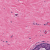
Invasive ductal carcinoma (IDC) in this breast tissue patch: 0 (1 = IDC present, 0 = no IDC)